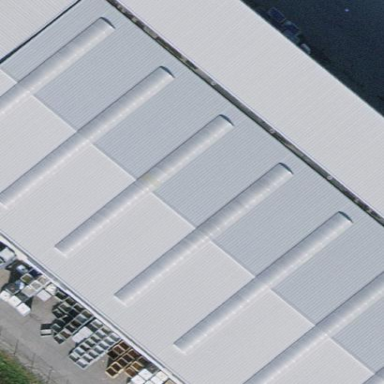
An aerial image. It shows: Industrial building.